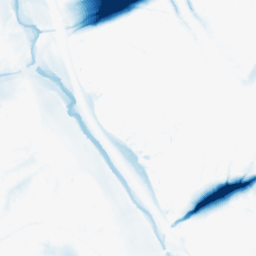
Category: morphological
Decomposition family: morphological_ellipse
Decomposition parameters: operation: closing
width: 50
height: 50
Upsampling method: fft_zeropad
Upsampling parameters: scale: 8
Upsampling scale: 8